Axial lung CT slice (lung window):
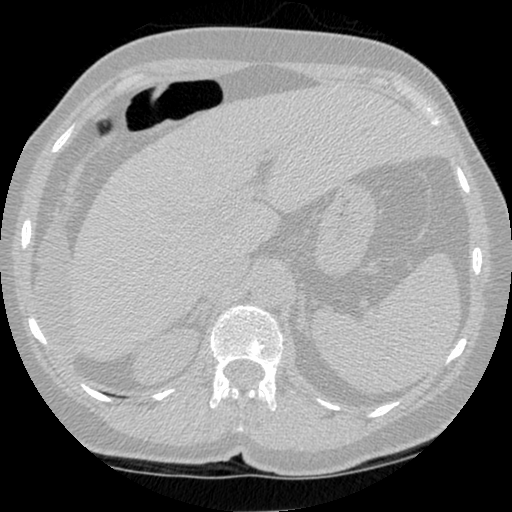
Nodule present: no